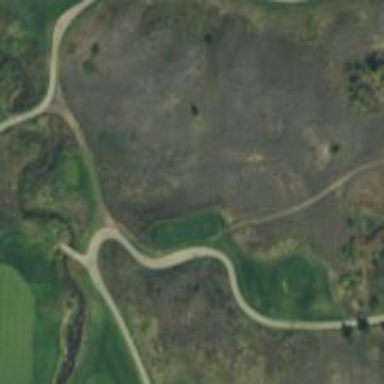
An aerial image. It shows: Well-maintained path designated for golf carts.